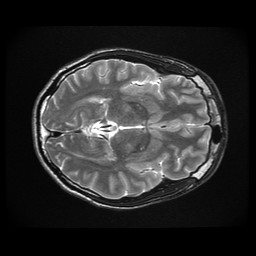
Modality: T2w
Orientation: axial
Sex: male
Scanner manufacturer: ge
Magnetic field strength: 3 T
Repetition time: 5 s
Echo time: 0.1015 s